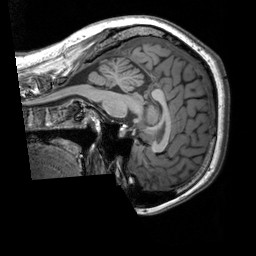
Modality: T1w
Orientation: sagittal
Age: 29
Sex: female
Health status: healthy
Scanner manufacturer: siemens
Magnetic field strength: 3 T
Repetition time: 2.3 s
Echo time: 0.00303 s